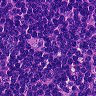
Metastatic tissue present: no